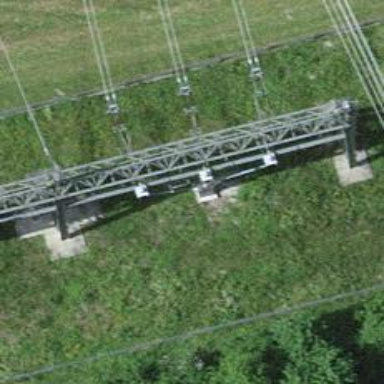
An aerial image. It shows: Three cables of power line.